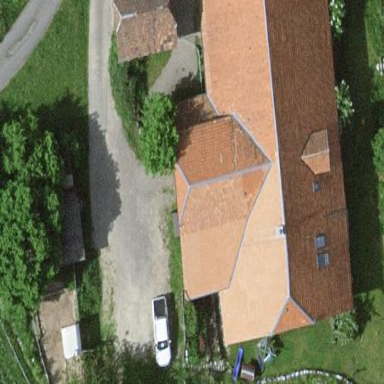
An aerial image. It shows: Farm building.